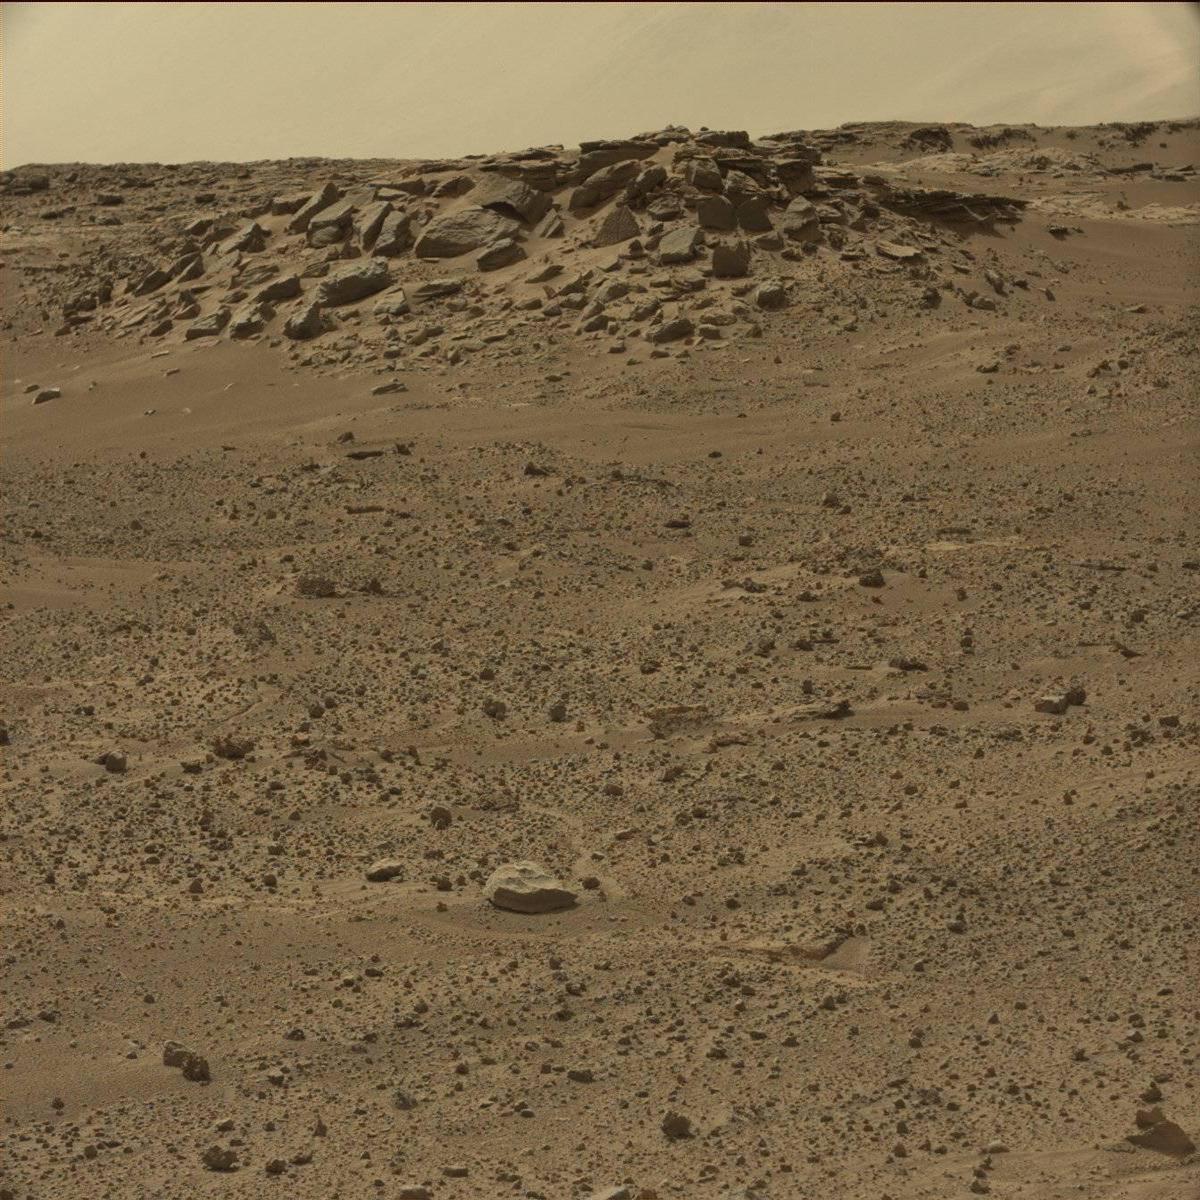
Terrain classes present: Bedrock, Ridge, Rock, Sand / Soil